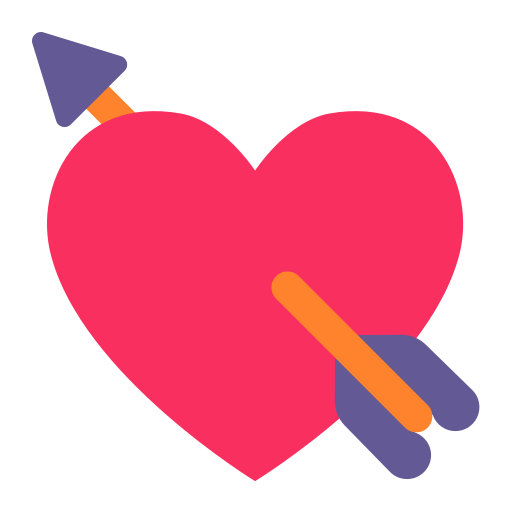
heart with arrow flat